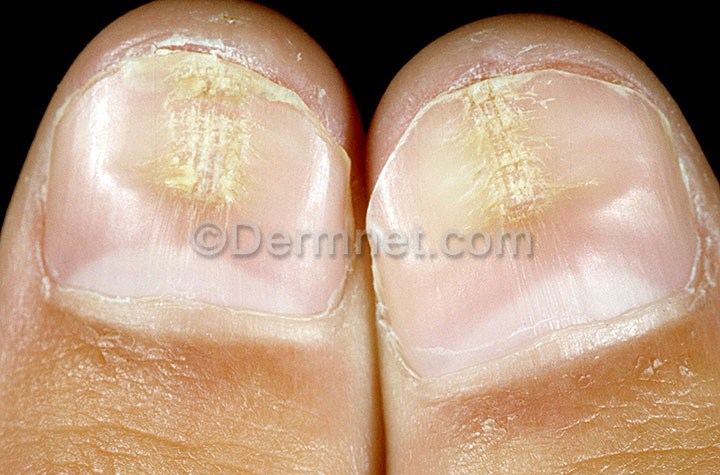
Disease: Nail Fungus and other Nail Disease